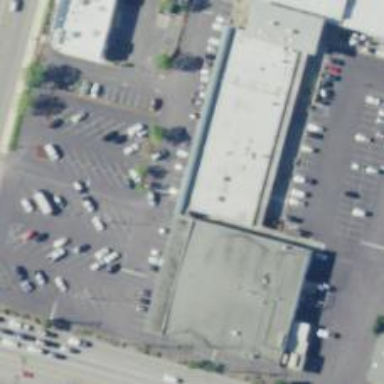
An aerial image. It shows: Pharmacy.